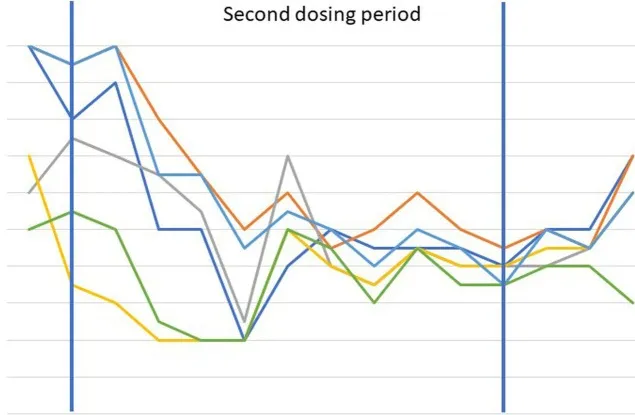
Visual analogue scale scores scaled from 1 to 10 for anorexia nervosa related items prior to, during and after the second dosing period (d - 1 to d + 3). Scores are based on the means of ratings in the morning and evening.
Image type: pathology (immunostaining)